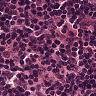
Metastatic tissue present: no